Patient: sex M, age 61
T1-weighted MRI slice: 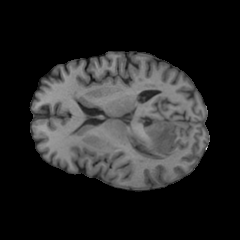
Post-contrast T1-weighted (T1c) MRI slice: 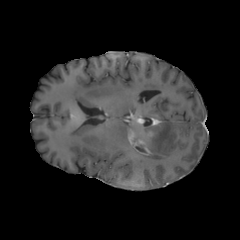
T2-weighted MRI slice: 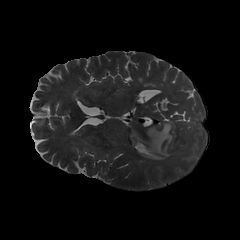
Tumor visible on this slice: yes
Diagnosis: Glioblastoma, IDH-wildtype
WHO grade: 4